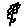
Label: flower